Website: apple
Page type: customer-info-address
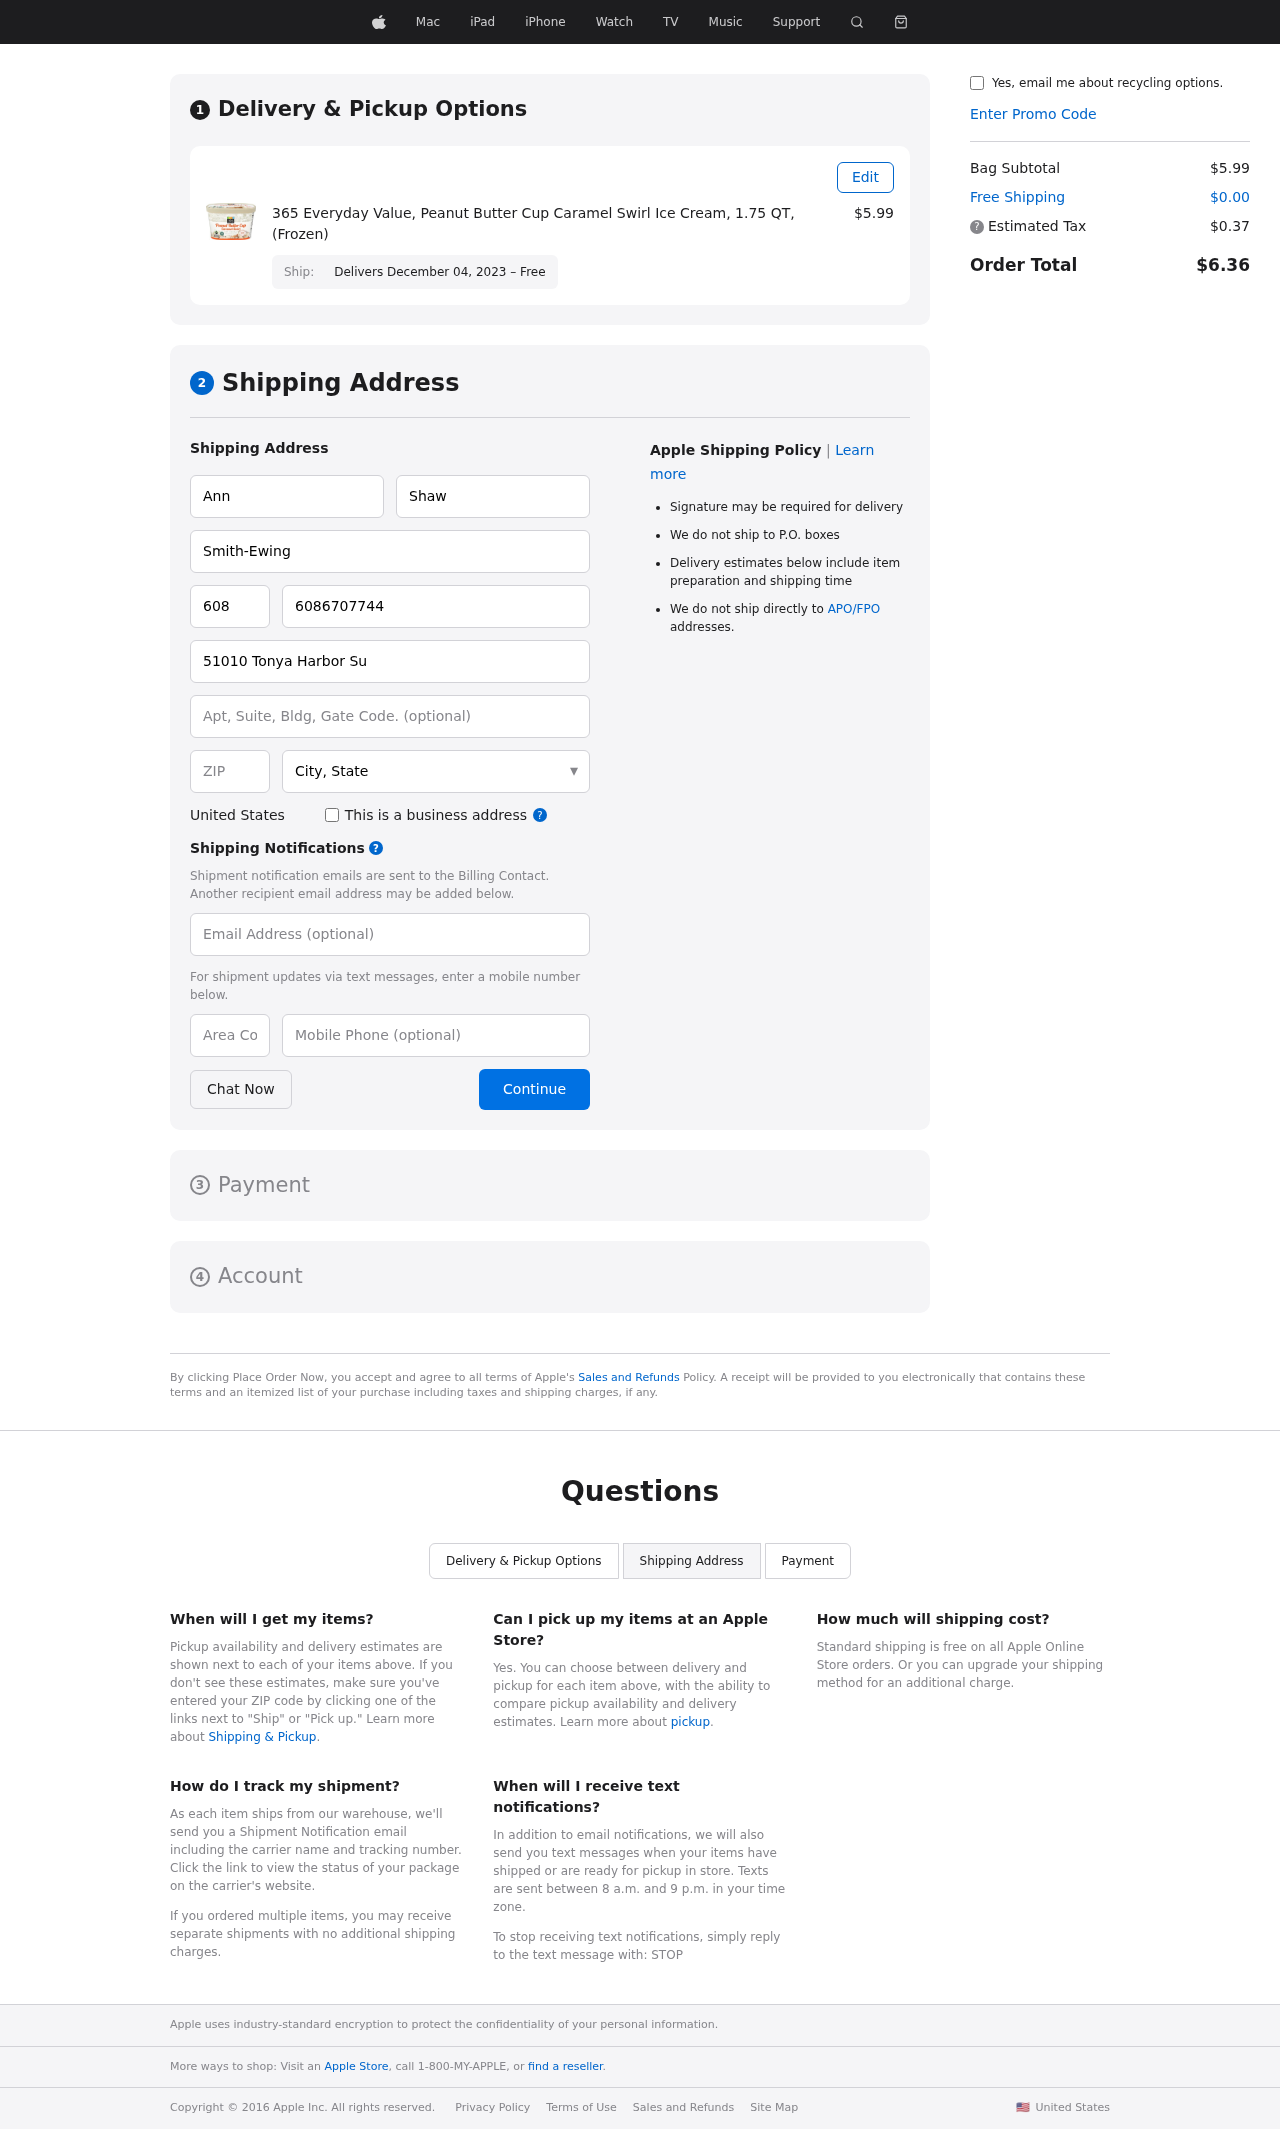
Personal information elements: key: PII_CITY_STATE
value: Williamsport, MO
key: PII_COMPANY
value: Smith-Ewing
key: PII_COUNTRY
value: United States
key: PII_EMAIL
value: ann.shaw@hotmail.com
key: PII_FIRSTNAME
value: Ann
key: PII_LASTNAME
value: Shaw
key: PII_PHONE
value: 6086707744
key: PII_PHONE_ALT
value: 9205755074
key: PII_PHONE_ALT_AREA
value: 920
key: PII_PHONE_AREA
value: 608
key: PII_POSTCODE
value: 04948
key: PII_STREET
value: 51010 Tonya Harbor Suite 227
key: PII_STREET2
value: Apt. 046
Product elements: key: PRODUCT1_NAME
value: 365 Everyday Value, Peanut Butter Cup Caramel Swirl Ice Cream, 1.75 QT, (Frozen)
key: PRODUCT1_PRICE
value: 5.99
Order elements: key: ORDER_DELIVERY_DATE
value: Delivers December 04, 2023 – Free
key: ORDER_SUBTOTAL
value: $5.99
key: ORDER_SHIPPING_COST
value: $0.00
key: ORDER_TAX
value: $0.37
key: ORDER_TOTAL
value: $6.36